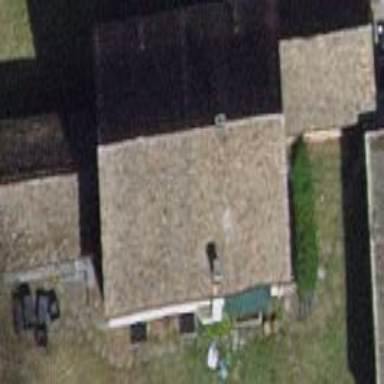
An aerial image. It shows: Detached building with gabled roof.